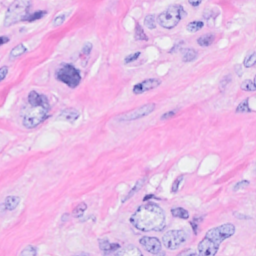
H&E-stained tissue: Breast